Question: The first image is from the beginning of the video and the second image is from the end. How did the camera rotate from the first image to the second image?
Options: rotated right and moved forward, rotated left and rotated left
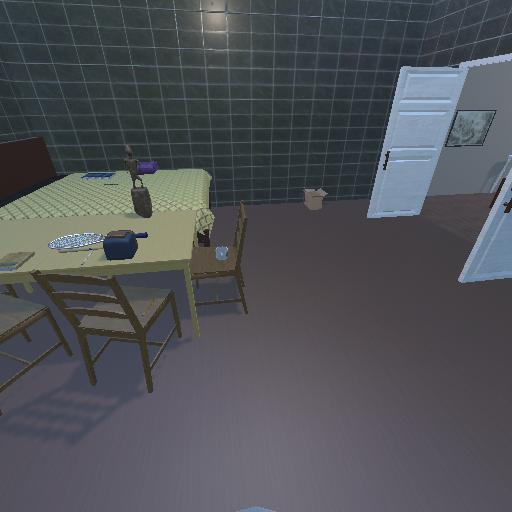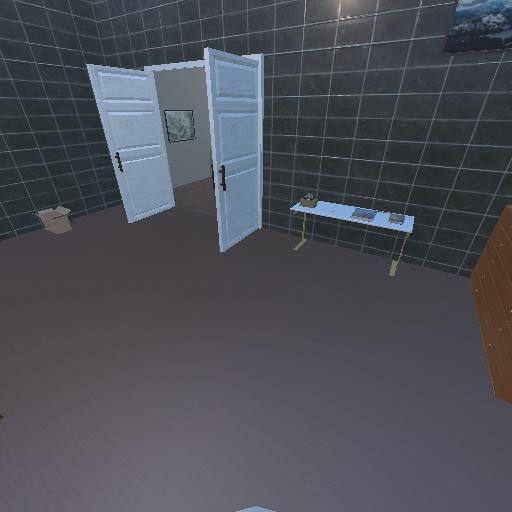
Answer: rotated right and moved forward